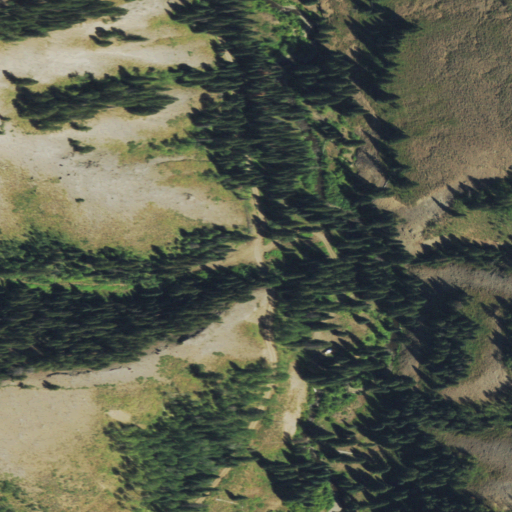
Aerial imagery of valley in Colorado named Commissary Gulch containing evergreen forest, deciduous forest, shrub, woody wetlands, and mixed forest